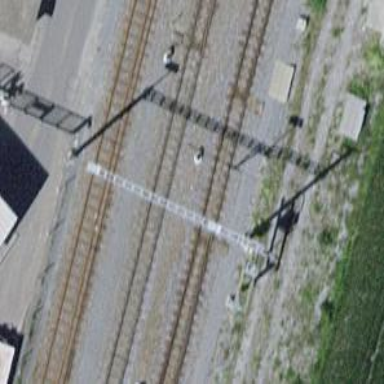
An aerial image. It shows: Railway switch.